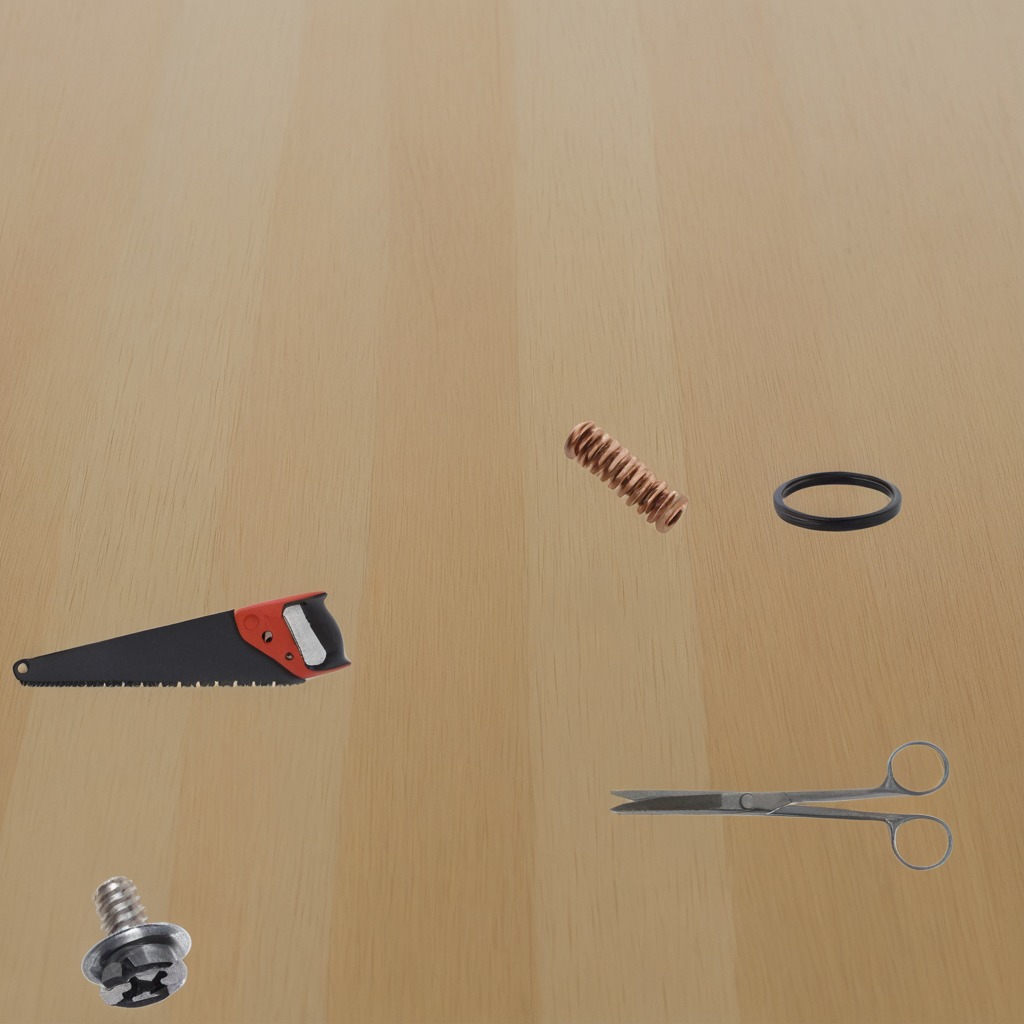
A rubber O'ring, a metal machine screw, a coiled metal spring, a handheld metal saw, and a pair of scissors are lying on the plywood surface.